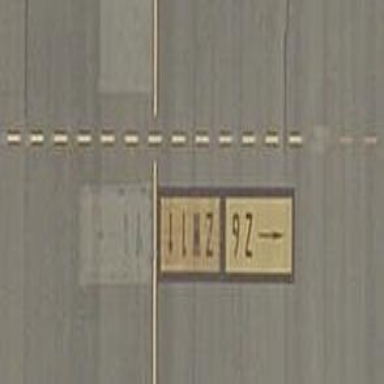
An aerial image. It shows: Image of taxiway at airport.